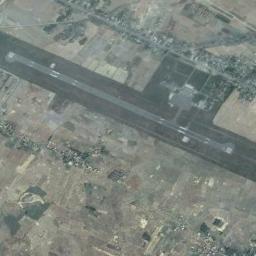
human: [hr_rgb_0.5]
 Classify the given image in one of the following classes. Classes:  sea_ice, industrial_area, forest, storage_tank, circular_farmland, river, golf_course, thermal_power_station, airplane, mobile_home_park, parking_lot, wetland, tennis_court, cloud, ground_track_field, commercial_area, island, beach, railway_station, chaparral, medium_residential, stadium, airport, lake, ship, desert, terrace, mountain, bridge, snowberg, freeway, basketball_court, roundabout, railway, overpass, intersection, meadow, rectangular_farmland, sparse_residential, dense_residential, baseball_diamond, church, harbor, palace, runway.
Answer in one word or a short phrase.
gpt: airport